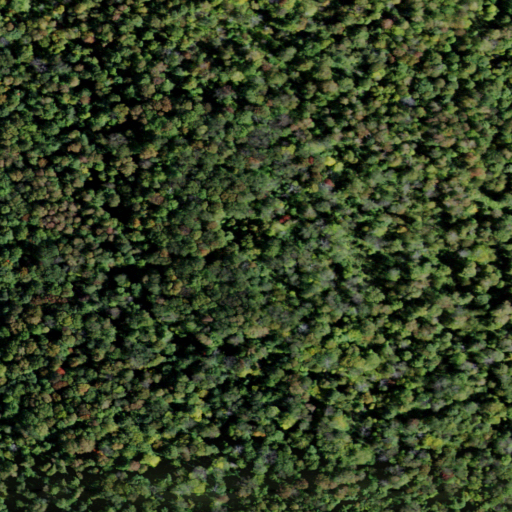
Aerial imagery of mountain in New York named Big Fork Mountain containing only deciduous forest